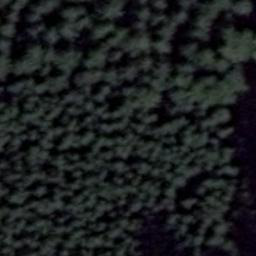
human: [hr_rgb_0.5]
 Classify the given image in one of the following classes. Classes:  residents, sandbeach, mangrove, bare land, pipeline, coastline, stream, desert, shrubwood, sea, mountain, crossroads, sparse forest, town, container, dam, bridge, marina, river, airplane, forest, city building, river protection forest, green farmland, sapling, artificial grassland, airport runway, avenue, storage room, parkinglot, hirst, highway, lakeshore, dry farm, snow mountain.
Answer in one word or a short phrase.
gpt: forest